Interaction volume radius: 10 \u00c5
Interaction volume height: 20 \u00c5
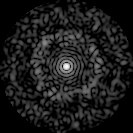
Disorder parameter: 0.8202